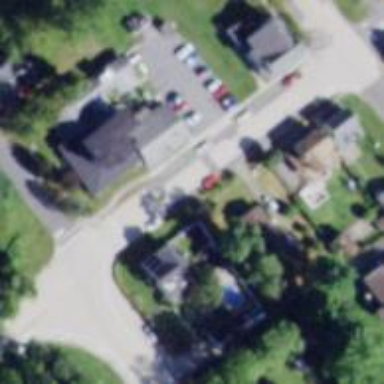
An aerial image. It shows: Living street.